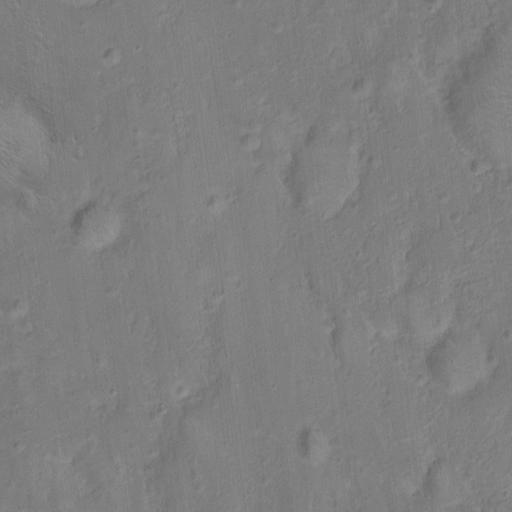
Classes present: Background